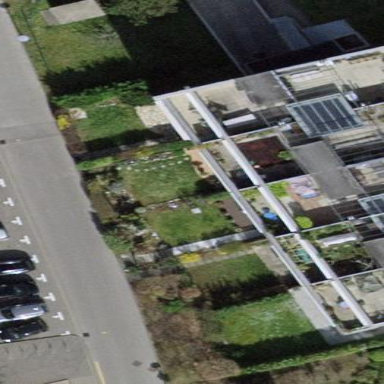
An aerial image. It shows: Garden surrounded by fence.